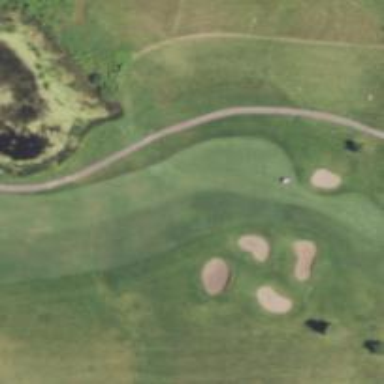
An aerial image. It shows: View of golf hole.